Field crop: maize
Growth stage: 2
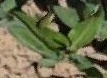
Species: maize